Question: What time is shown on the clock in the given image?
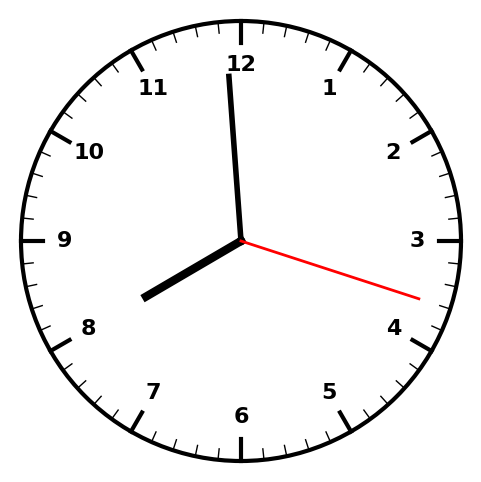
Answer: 07:59:18